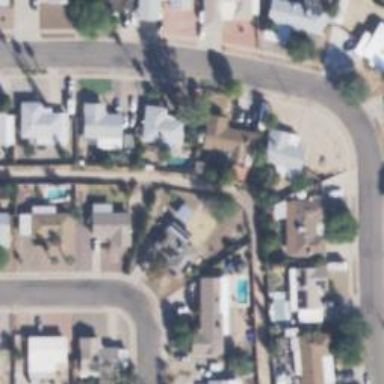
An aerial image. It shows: Alleyway designated as service road.